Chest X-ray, AP view. Patient: 58 years old, sex M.
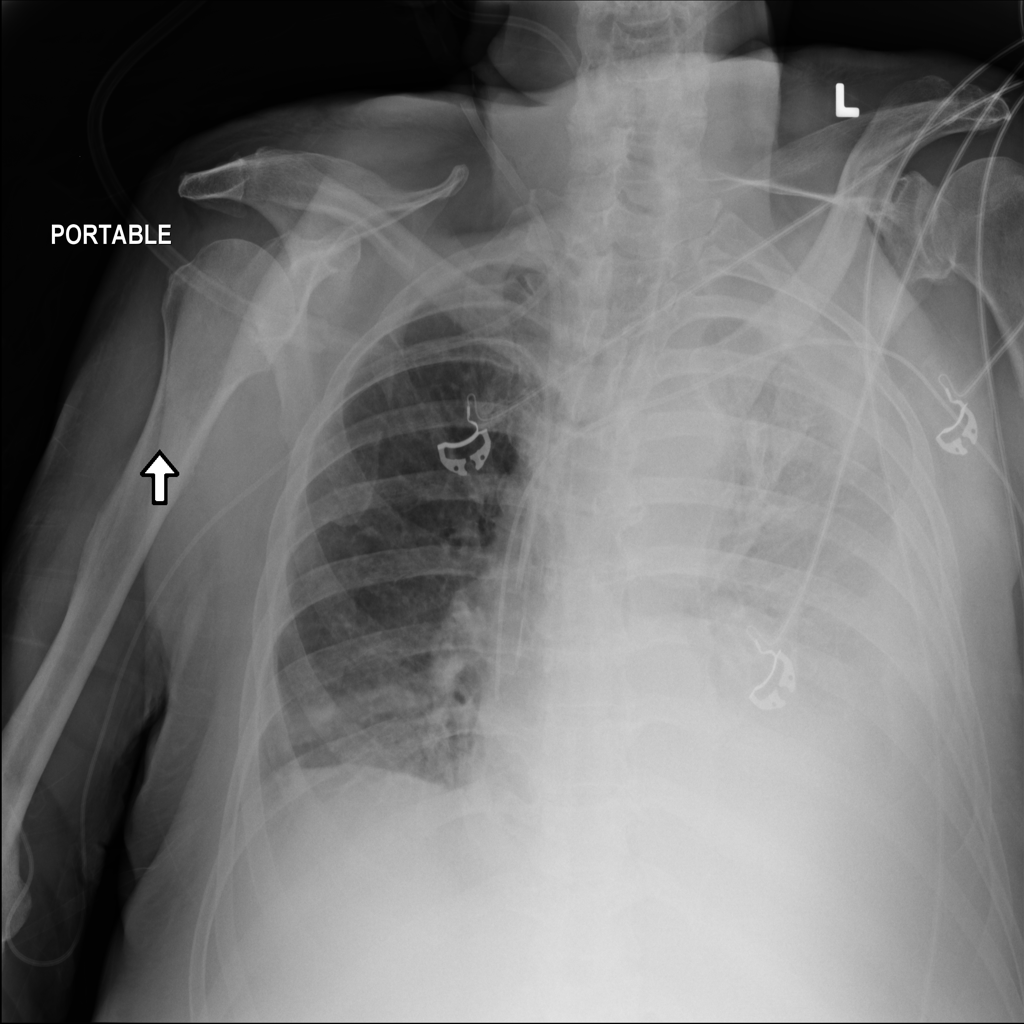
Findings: Effusion